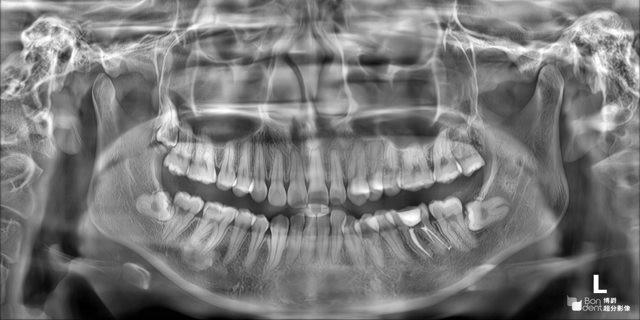
adult